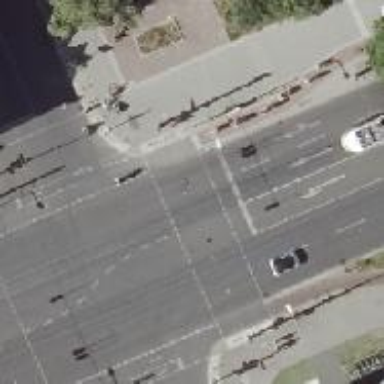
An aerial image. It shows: Tram crossing on the railway.